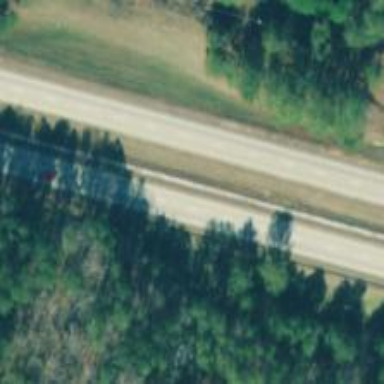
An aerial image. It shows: Trunk highway with expressway features.